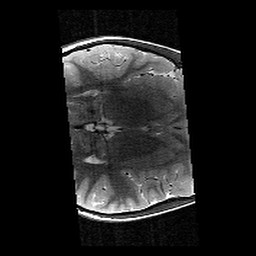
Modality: T2w
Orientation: axial
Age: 9
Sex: female
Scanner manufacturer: siemens
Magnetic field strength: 3 T
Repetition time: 9.23 s
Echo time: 0.067 s